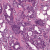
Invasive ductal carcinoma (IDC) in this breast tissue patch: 0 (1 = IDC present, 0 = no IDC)